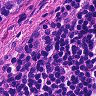
Metastatic tissue present: no